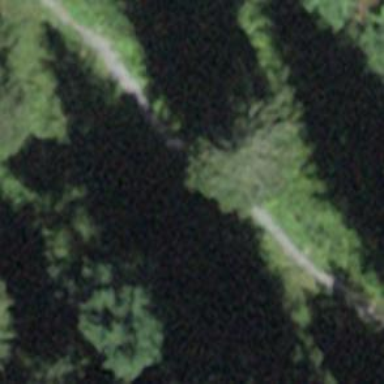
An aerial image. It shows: Path with excellent visibility for trail.